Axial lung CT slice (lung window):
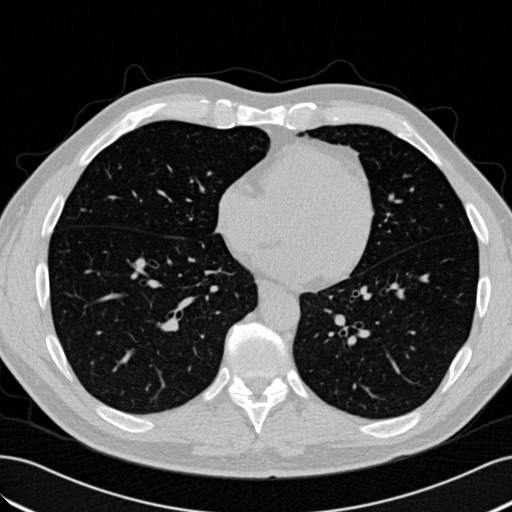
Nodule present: no